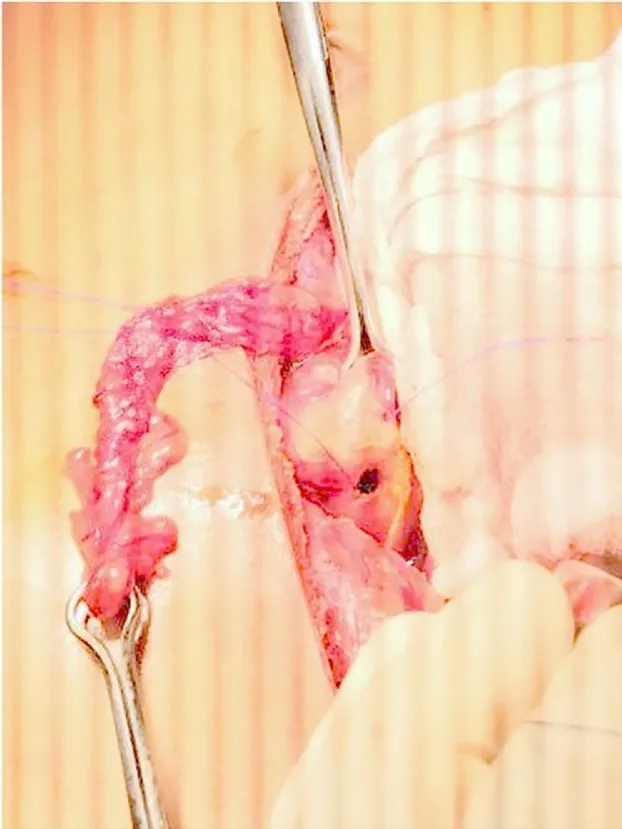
1 x 1 cm gastric antrum perforation with a tailored omental tongue.
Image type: medical_photograph (other_medical_photograph)